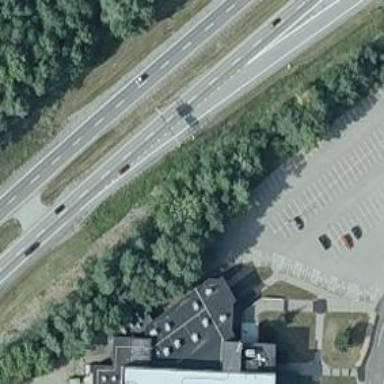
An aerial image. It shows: Motorway junction.